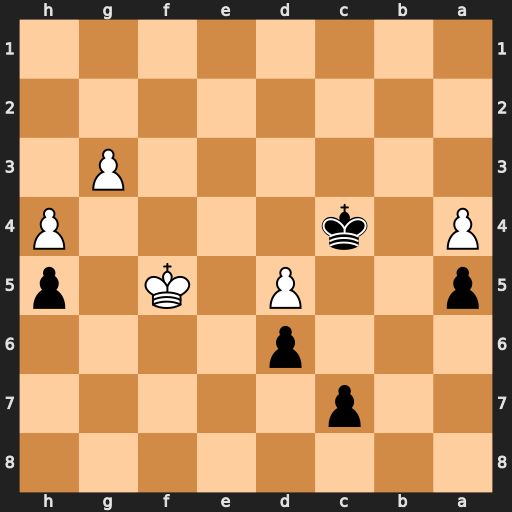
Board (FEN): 8/2p5/3p4/p2P1K1p/P1k4P/6P1/8/8
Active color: b
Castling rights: -
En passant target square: -
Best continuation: Kxd5 g4 hxg4